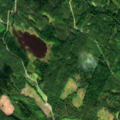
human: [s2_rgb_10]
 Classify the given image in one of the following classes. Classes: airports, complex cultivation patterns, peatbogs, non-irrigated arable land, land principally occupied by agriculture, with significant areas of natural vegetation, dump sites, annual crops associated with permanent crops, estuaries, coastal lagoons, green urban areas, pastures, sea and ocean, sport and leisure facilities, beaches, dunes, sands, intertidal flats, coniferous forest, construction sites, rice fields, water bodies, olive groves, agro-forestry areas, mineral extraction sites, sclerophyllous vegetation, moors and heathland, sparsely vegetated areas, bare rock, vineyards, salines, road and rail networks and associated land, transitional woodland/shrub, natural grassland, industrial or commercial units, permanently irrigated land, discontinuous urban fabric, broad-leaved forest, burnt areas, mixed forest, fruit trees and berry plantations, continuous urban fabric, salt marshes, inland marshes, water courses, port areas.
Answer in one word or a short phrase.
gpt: coniferous forest, mixed forest